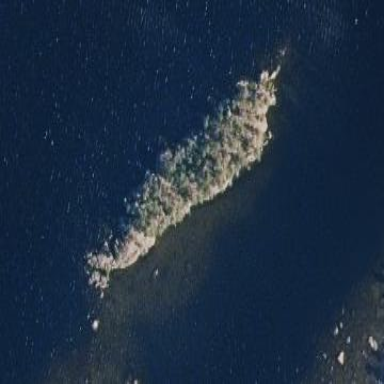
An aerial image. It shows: Islet.